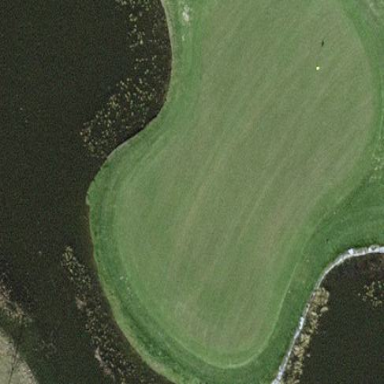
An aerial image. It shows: Picturesque green golfing area with grass land use.